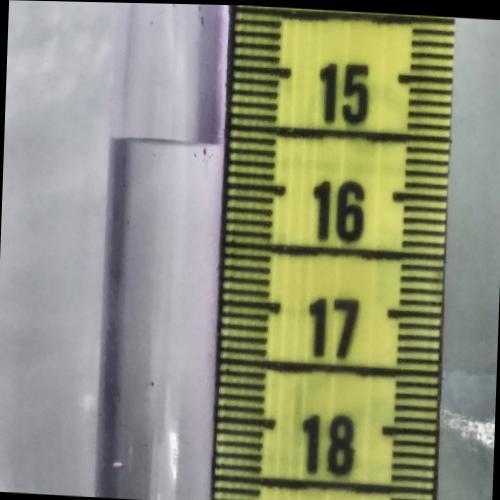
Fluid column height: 15.7 cm